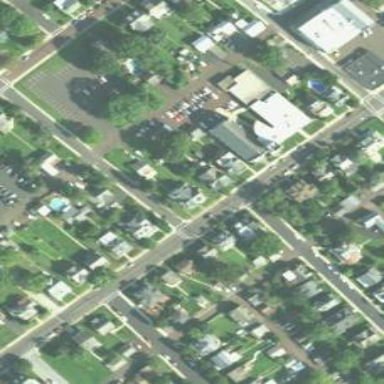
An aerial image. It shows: Sidewalk.